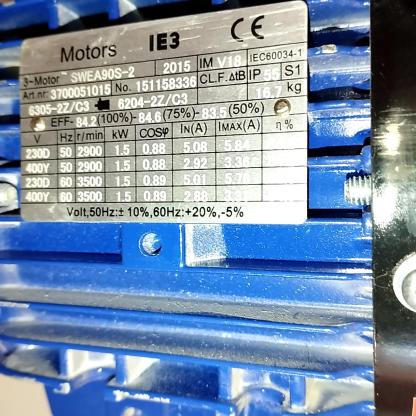
Klasa: tabliczka-znamionowa